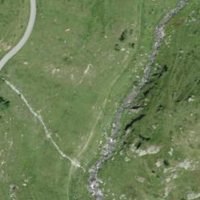
EUNIS habitat code: 23
Species observed at this site:
Gentianella campestris